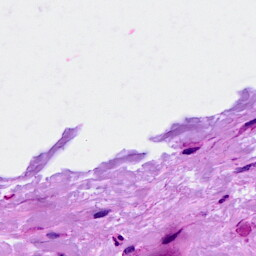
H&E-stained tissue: Breast